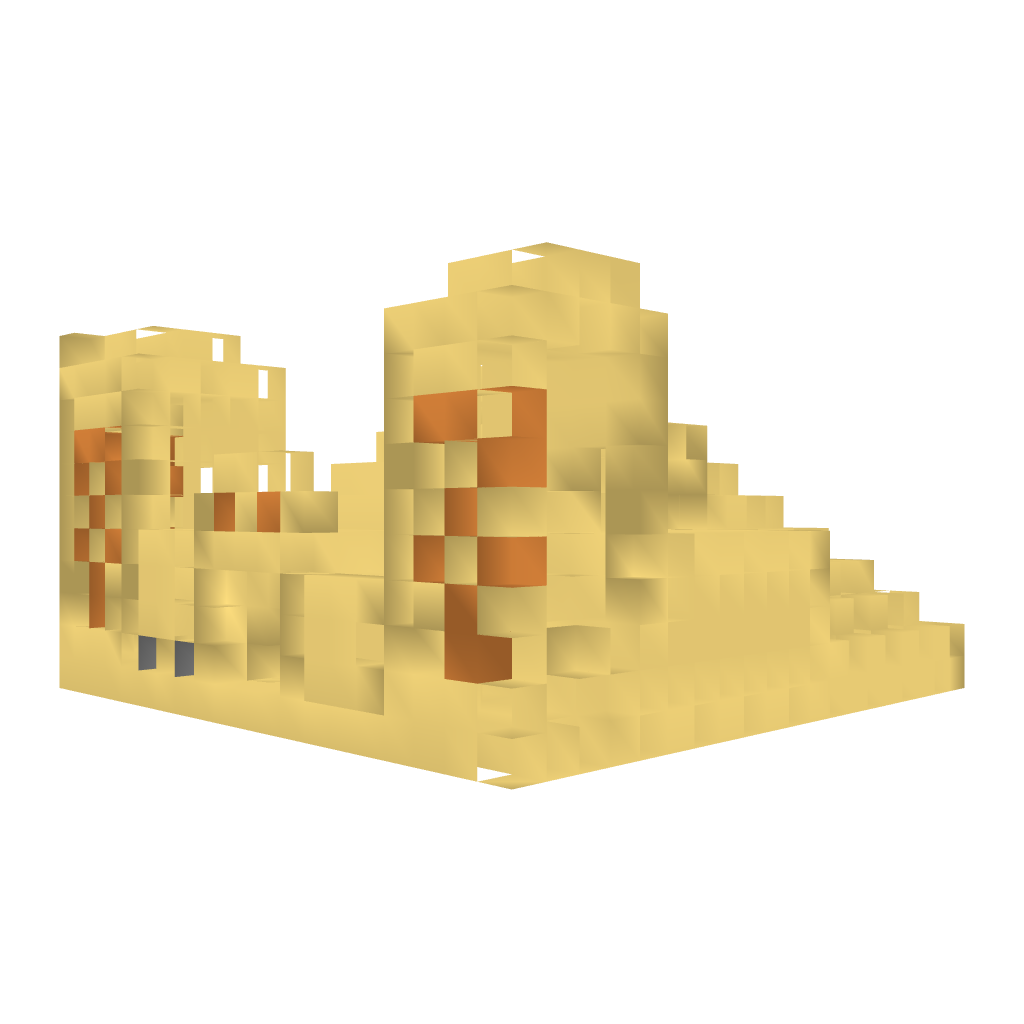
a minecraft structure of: Sand Pyramid good quality